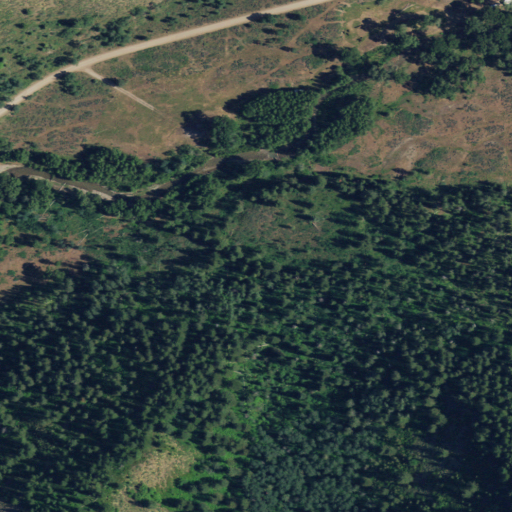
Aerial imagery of valley in Idaho named Smith Canyon containing evergreen forest and shrub